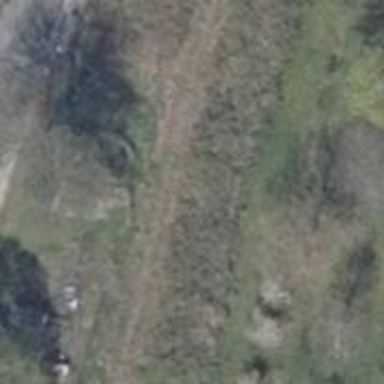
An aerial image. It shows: Preserved rail yard. The area contains preserved railway tracks.